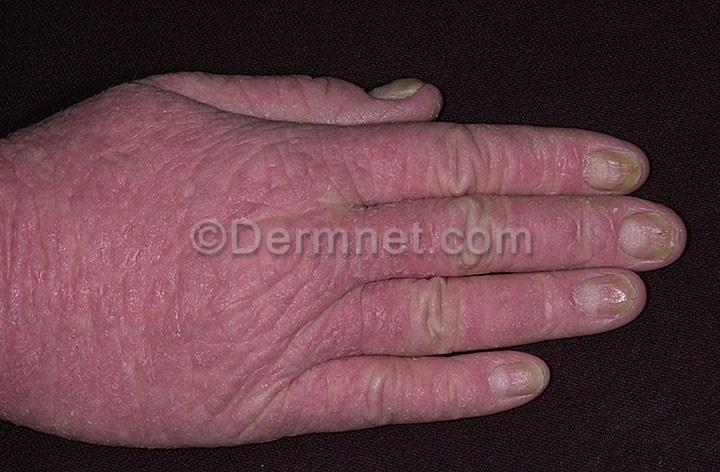
Disease: Psoriasis pictures Lichen Planus and related diseases